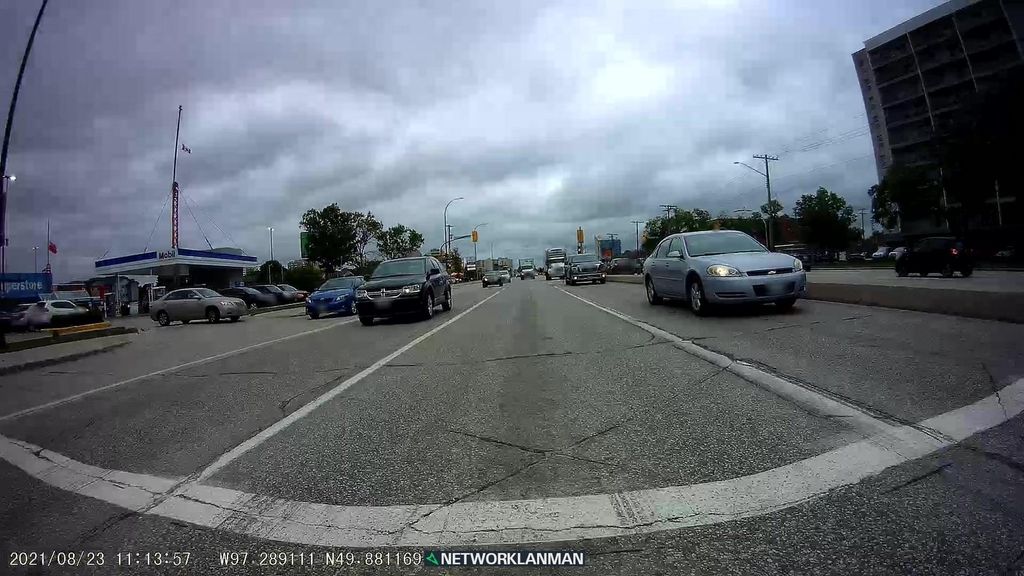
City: winnipeg